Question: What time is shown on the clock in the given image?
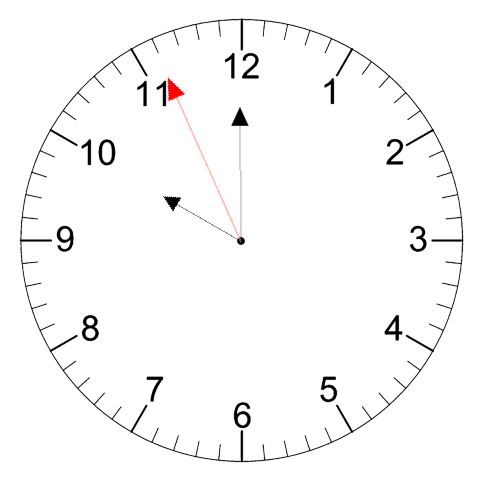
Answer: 09:59:56